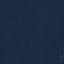
Land use / land cover: SeaLake